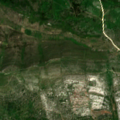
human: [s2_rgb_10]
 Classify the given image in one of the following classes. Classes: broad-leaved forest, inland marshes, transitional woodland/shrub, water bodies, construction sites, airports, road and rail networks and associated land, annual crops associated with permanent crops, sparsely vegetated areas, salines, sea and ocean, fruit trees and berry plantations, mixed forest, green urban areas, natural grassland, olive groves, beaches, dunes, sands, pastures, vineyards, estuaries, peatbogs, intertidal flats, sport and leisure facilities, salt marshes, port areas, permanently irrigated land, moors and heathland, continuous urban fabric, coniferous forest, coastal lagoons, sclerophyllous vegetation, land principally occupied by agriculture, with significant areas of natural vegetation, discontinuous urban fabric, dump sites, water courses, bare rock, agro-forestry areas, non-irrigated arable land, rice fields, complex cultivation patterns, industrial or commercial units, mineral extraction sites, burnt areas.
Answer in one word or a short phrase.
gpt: olive groves, pastures, land principally occupied by agriculture, with significant areas of natural vegetation, sclerophyllous vegetation